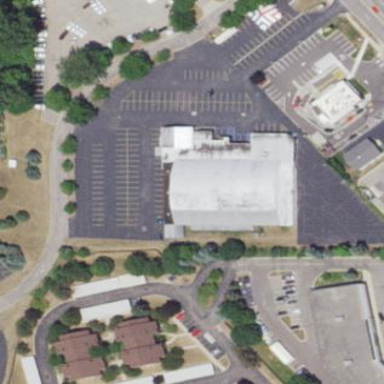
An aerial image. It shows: Building that houses bowling alley.